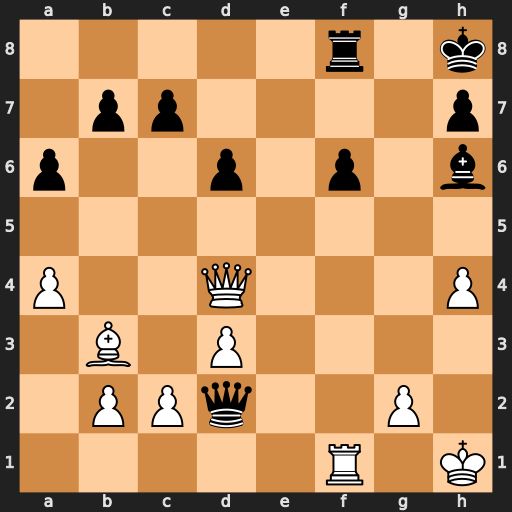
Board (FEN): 5r1k/1pp4p/p2p1p1b/8/P2Q3P/1B1P4/1PPq2P1/5R1K
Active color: w
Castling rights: -
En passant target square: -
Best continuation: Rxf6 Qe1+ Kh2 Qe5+ Qxe5